CT angiography, arterial phase; slice 335 of 393; volume shape [512, 512, 393], voxel spacing [0.6914, 0.6914, 1.5] mm
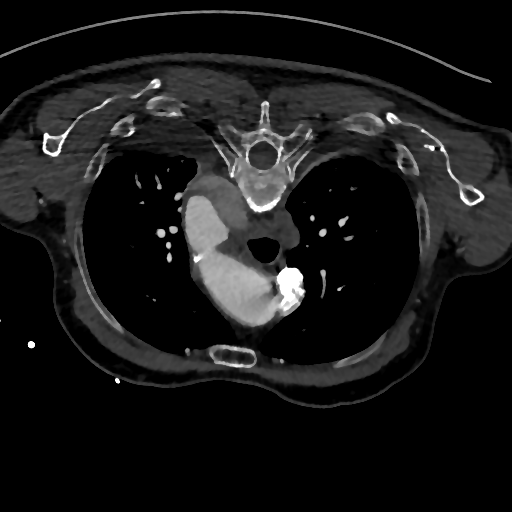
True lumen volume: 247.85 mL
False lumen volume: 107.64 mL